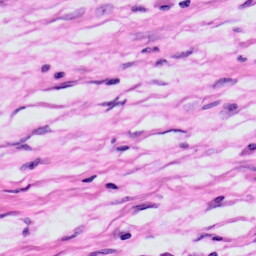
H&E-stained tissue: Skin